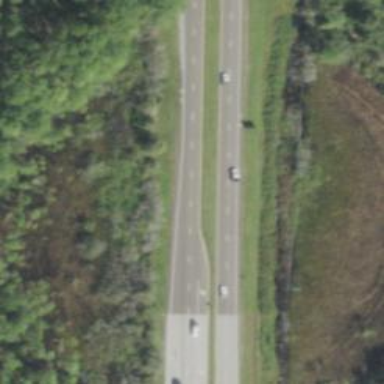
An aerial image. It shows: Primary highway.